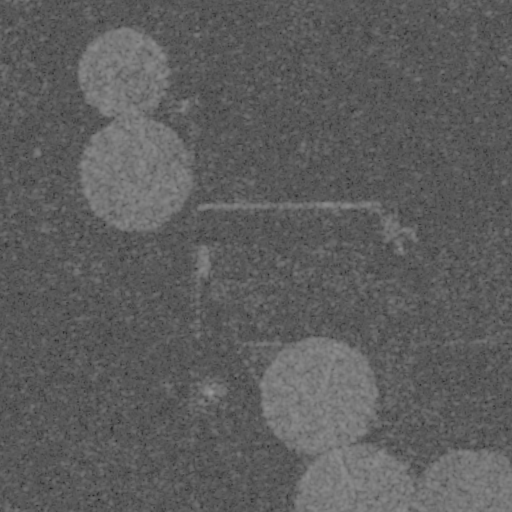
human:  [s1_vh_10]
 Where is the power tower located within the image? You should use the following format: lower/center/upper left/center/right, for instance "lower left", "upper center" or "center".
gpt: The power tower is located in the lower left of the image.
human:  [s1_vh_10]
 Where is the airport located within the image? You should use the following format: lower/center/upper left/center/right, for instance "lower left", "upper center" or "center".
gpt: There is no airport in the image.

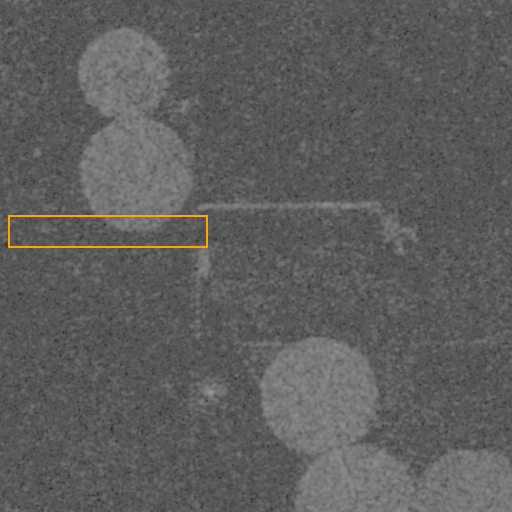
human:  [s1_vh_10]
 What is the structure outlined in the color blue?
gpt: There is no blue outline.
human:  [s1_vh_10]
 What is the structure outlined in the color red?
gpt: There is no structure outlined in red.